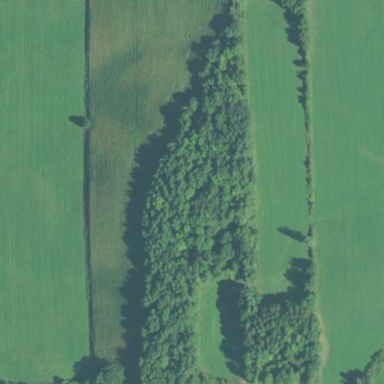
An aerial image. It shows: Serene woodland landscape.